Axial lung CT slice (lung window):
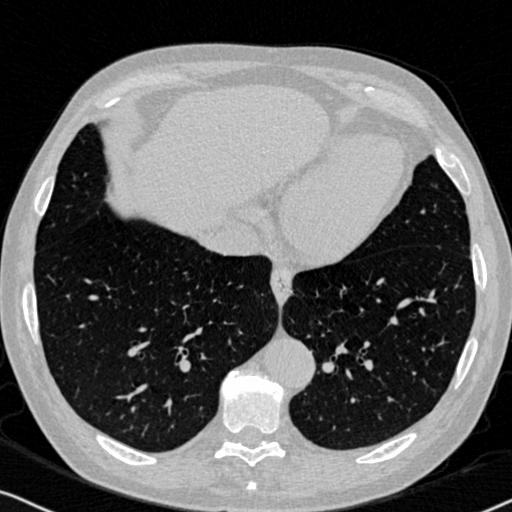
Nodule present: no